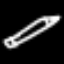
Label: pencil